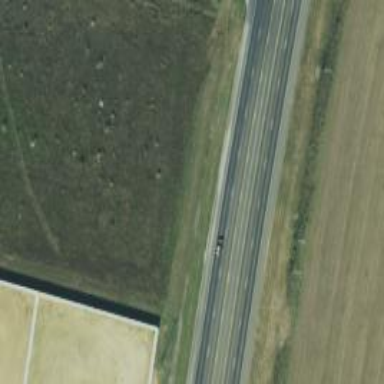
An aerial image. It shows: Primary highway.